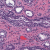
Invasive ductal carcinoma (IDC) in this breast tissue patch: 0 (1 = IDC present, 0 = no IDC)